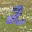
Label: 2